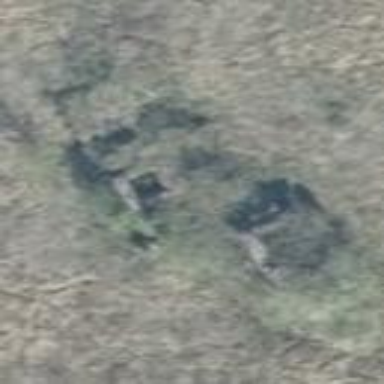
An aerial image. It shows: Military bunker.